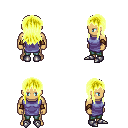
a pixel art fantasy rpg character, male body template, human, tanned skin, chain tabard jacket, teal pants, gold unkempt hairstyle, leather bracers, metal boots, four views (front, back, left, right), 2x2 character sprite sheet, small pixel art, hard edges, no anti-aliasing